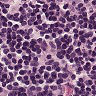
Metastatic tissue present: no